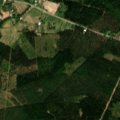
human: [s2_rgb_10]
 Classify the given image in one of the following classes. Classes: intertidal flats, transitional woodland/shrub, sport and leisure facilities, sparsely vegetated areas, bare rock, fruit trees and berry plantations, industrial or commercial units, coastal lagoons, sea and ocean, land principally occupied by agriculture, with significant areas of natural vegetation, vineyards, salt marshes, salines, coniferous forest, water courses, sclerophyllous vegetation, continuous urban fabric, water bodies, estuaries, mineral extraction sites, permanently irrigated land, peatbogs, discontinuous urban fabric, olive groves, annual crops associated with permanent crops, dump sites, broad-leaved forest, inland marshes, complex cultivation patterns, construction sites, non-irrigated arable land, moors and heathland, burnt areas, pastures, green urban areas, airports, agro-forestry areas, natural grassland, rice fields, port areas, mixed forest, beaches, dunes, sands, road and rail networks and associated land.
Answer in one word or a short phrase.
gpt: land principally occupied by agriculture, with significant areas of natural vegetation, coniferous forest, mixed forest